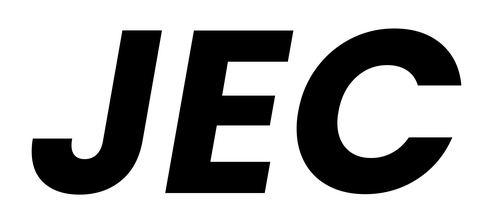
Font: Poppins-BoldItalic